Question: I tried everything but no matter how I configure 'HierarchicalDataTemplate' it always shows only the top level of the collection ('StarSystem' items and 'StarSystemName' properties)
This is how my 'TreeView' is configured right now:
'''
<TreeView x:Name="StarSystemTreeView" ItemsSource="{Binding StarSystems, ElementName=window}">
<TreeView.ItemTemplate>
<HierarchicalDataTemplate ItemsSource="{Binding}">
<TextBlock Text="{Binding Path=StarSystemName}"/>
<HierarchicalDataTemplate.ItemTemplate>
<HierarchicalDataTemplate ItemsSource="{Binding Path=Planets}">
<TextBlock Text="{Binding Path=PlanetNumber}"/>
<HierarchicalDataTemplate.ItemTemplate>
<HierarchicalDataTemplate ItemsSource="{Binding Path=Moons}">
<TextBlock Text="{Binding Path=MoonNumber}"/>
<HierarchicalDataTemplate.ItemTemplate>
<DataTemplate>
<TextBlock Text="{Binding Path=MoonMinerals}"/>
</DataTemplate>
</HierarchicalDataTemplate.ItemTemplate>
</HierarchicalDataTemplate>
</HierarchicalDataTemplate.ItemTemplate>
</HierarchicalDataTemplate>
</HierarchicalDataTemplate.ItemTemplate>
</HierarchicalDataTemplate>
</TreeView.ItemTemplate>
</TreeView>
'''
'window' is my 'MainWindow' class, in which 'StarSystems' is initialized:
'''
public partial class MainWindow
{
private ObservableCollection<StarSystem> _starSystems = new ObservableCollection<StarSystem>
{
new StarSystem("FooSystem",
new ObservableCollection<Planet>
{
new Planet(1, new ObservableCollection<Moon>
{
new Moon(1, new ObservableCollection<string>
{
"FooMineral"
})
})
})
};
public ObservableCollection<StarSystem> StarSystems
{
get { return _starSystems; }
set { _starSystems = value; }
}
}
'''
The 3 classes I want to bind to the 'TreeView' are defined outside of 'MainWindow' class, in the same namespace:
'''
[NotifyPropertyChanged]
public class StarSystem
{
public StarSystem()
: this("", new ObservableCollection<Planet>())
{
}
public StarSystem(string starSystemName, ObservableCollection<Planet> planets)
{
StarSystemName = starSystemName;
Planets = planets;
}
public string StarSystemName { get; set; }
public ObservableCollection<Planet> Planets { get; set; }
}
[NotifyPropertyChanged]
public class Planet
{
public Planet()
: this(0, new ObservableCollection<Moon>())
{
}
public Planet(int planetNumber, ObservableCollection<Moon> moons)
{
PlanetNumber = planetNumber;
Moons = moons;
}
public int PlanetNumber { get; set; }
public ObservableCollection<Moon> Moons { get; set; }
}
[NotifyPropertyChanged]
public class Moon
{
public Moon()
: this(0, new ObservableCollection<string>())
{
}
public Moon(int moonNumber, ObservableCollection<string> moonMinerals)
{
MoonNumber = moonNumber;
MoonMinerals = moonMinerals;
}
public int MoonNumber { get; set; }
public ObservableCollection<string> MoonMinerals { get; set; }
}
'''
This is how it look after starting the application:

I've been trying to figure it out for the past 3 days and I think I've tried every way possible to configure the 'HierarchicalDataTemplate' so I'm probably just doing something wrong...
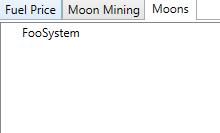
Answer: ItemTemplate is bit messed up. You have set ItemSource one hierarchy level down. It should be:
'''
<TreeView x:Name="StarSystemTreeView"
ItemsSource="{Binding StarSystems, ElementName=window}">
<TreeView.ItemTemplate>
<HierarchicalDataTemplate ItemsSource="{Binding Path=Planets}">
<TextBlock Text="{Binding Path=StarSystemName}"/>
<HierarchicalDataTemplate.ItemTemplate>
<HierarchicalDataTemplate ItemsSource="{Binding Path=Moons}">
<TextBlock Text="{Binding Path=PlanetNumber}"/>
<HierarchicalDataTemplate.ItemTemplate>
<HierarchicalDataTemplate
ItemsSource="{Binding Path=MoonMinerals}">
<TextBlock Text="{Binding Path=MoonNumber}"/>
<HierarchicalDataTemplate.ItemTemplate>
<DataTemplate>
<TextBlock Text="{Binding}"/>
</DataTemplate>
</HierarchicalDataTemplate.ItemTemplate>
</HierarchicalDataTemplate>
</HierarchicalDataTemplate.ItemTemplate>
</HierarchicalDataTemplate>
</HierarchicalDataTemplate.ItemTemplate>
</HierarchicalDataTemplate>
</TreeView.ItemTemplate>
</TreeView>
'''